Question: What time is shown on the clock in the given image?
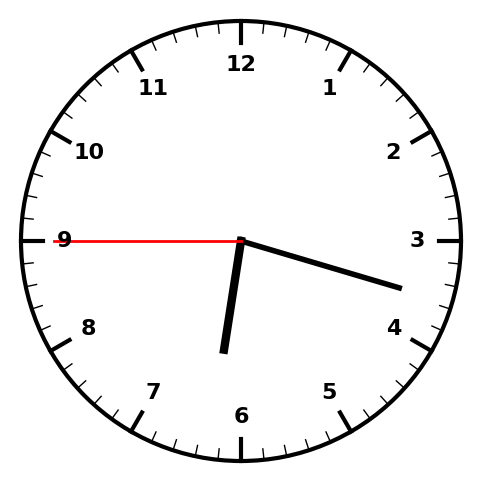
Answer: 06:17:45